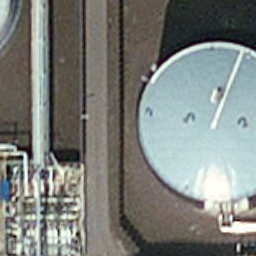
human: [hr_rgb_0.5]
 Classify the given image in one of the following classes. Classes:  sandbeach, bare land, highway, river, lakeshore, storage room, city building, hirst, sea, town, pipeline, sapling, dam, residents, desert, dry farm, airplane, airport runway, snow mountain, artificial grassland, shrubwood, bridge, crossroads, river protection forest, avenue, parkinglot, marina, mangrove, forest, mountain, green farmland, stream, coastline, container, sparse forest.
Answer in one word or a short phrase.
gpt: storage room